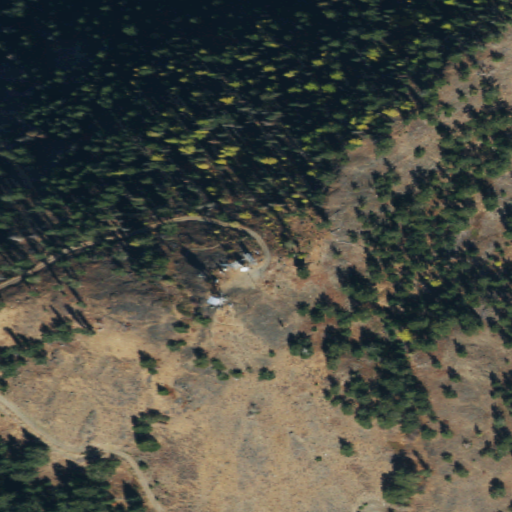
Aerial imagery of mountain in Washington named Aeneas Lookout containing evergreen forest, shrub, open development, low intensity development, grassland, and medium intensity development